Interaction volume radius: 5 \u00c5
Interaction volume height: 15 \u00c5
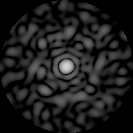
Disorder parameter: 0.8712